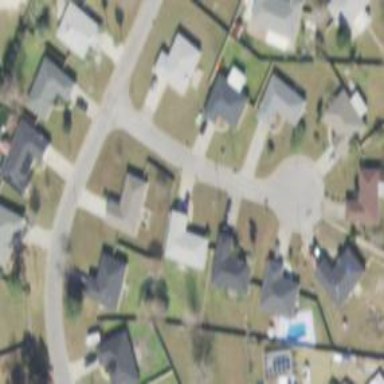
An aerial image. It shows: Residential road.